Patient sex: F
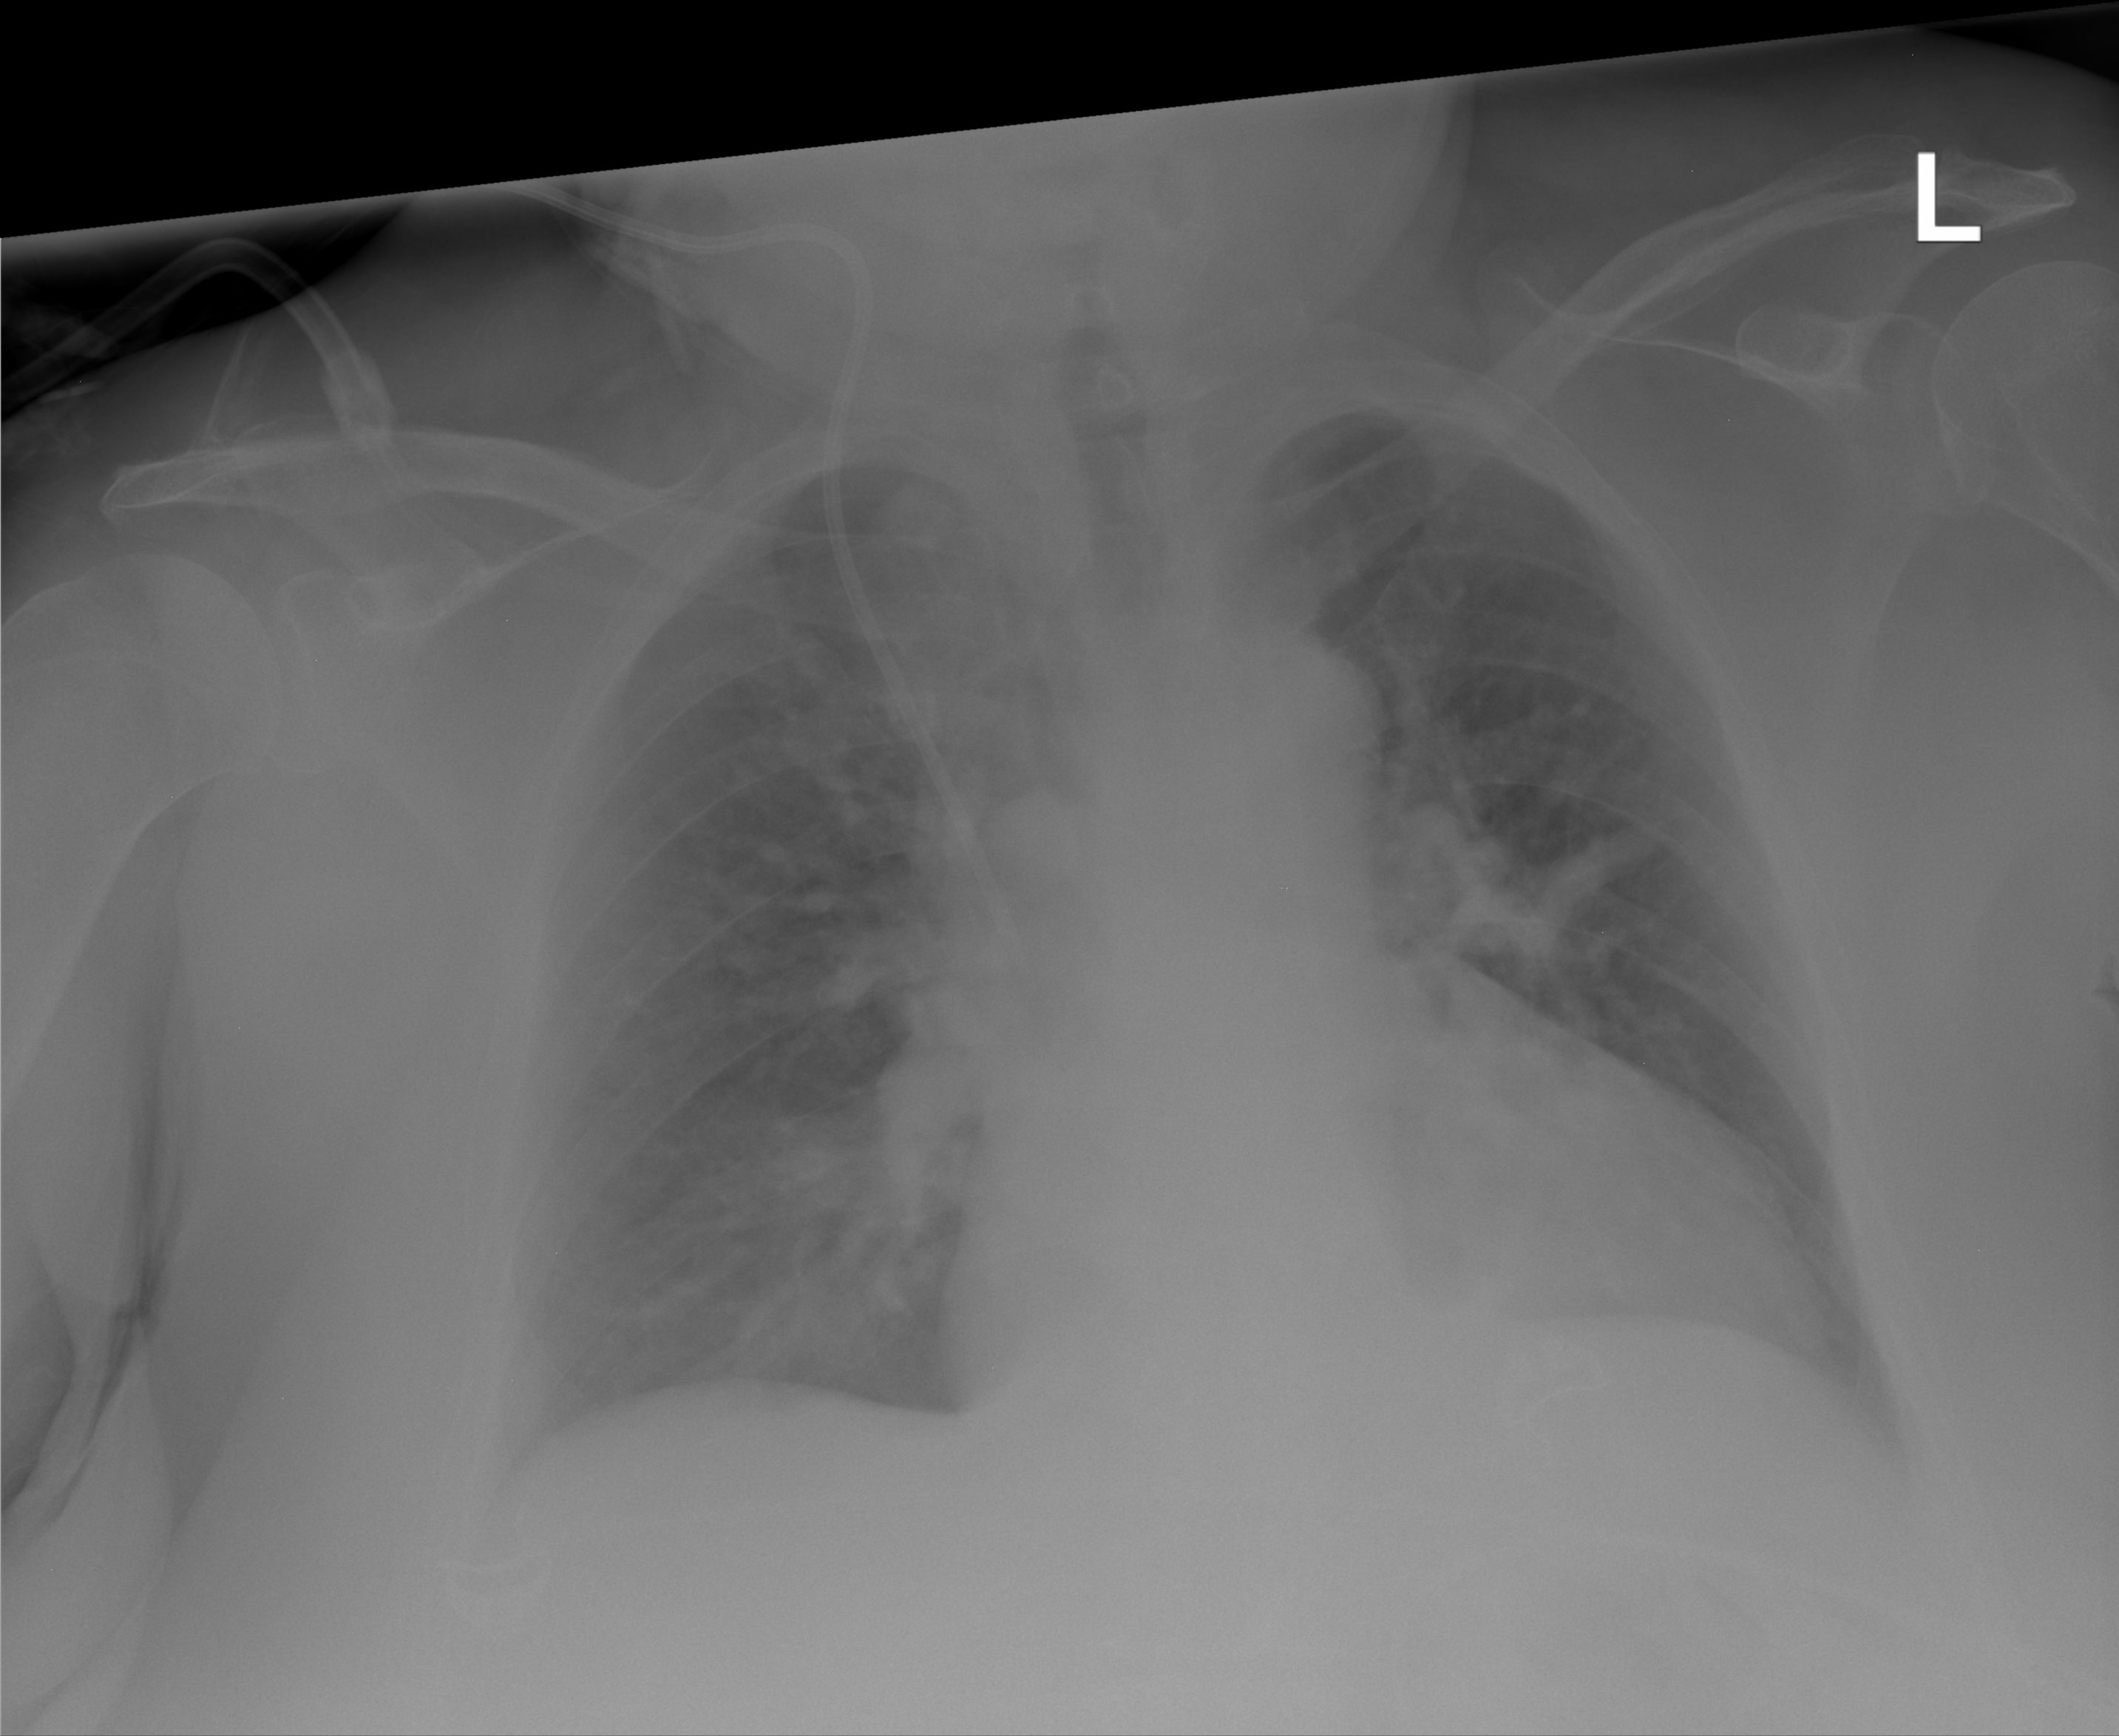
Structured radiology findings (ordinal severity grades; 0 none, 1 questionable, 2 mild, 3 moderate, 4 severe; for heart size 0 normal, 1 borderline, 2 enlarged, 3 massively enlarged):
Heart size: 2
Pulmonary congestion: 3
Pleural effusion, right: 0
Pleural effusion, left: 0
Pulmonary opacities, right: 0
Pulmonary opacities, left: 0
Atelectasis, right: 0
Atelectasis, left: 0